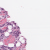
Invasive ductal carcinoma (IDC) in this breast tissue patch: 1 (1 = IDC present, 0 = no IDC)